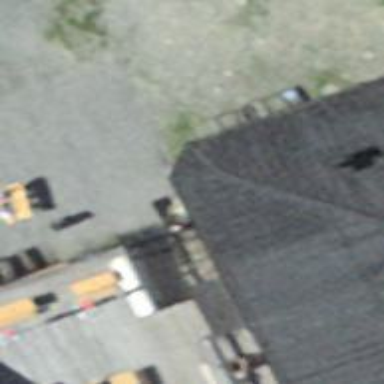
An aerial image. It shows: Restaurant.